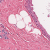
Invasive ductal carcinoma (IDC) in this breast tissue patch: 0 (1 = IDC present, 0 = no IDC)